Question: Is there a quick way to add a table to my ggplot2 graph? I would like this table to have the value of each line at the same breakpoints as specified in 'scale_x_continuous()', but with the percentage (%) symbol next to them. My end goal is to create something like the image below. However, I don't know how to add the table.

The following block of code just makes two lines in ggplot2 and should be adequate to provide me with an example:
'''
require(ggplot2)
df <- data.frame(a = seq(0, 90, 10), b = seq(10, 100, 10))
df.plot <- ggplot(data = df, aes(x = seq(1, 100, 10))) + geom_line(aes(y = a), colour = 'red') +
geom_line(aes(y = b), colour = 'blue') + scale_x_continuous(breaks = seq(0,100,10))
df.plot
'''
A similar question was asked <URL>, but the given answer is more of a workaround and wouldn't look good for a table with 2 rows. I am going to mess around with the clues provided by Brian Diggs, but I figured I would post this in case anyone has already done something like this. Any help would be greatly appreciated!
Thanks to @baptiste for helping me figure this out. I posted my own response below that finished what he started.
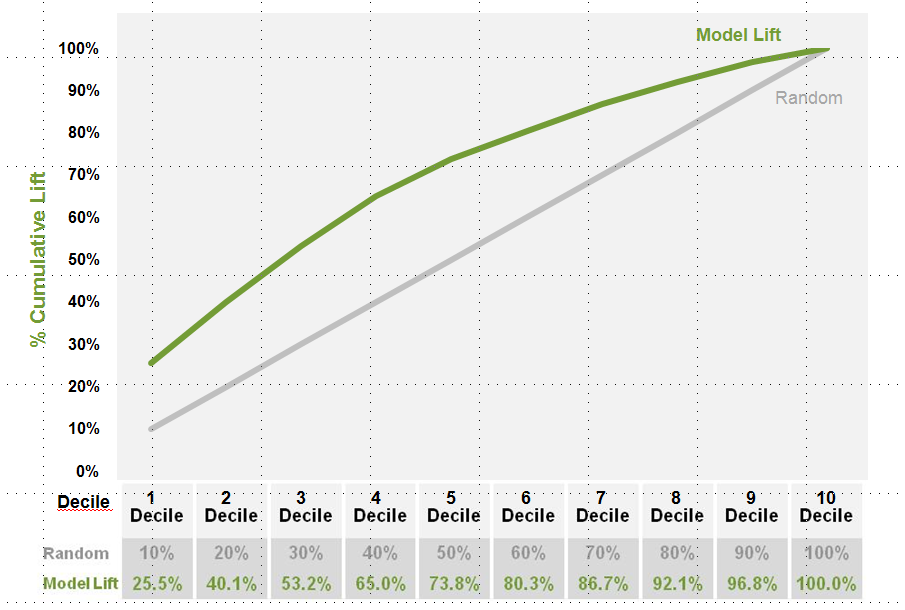
Answer: Here's a basic example of the strategy used by learnr:
'''
require(ggplot2)
df <- data.frame(a = seq(0, 90, 10), b = seq(10, 100, 10))
df.plot <- ggplot(data = df, aes(x = seq(1, 100, 10))) +
geom_line(aes(y = a), colour = 'red') +
geom_line(aes(y = b), colour = 'blue') +
scale_x_continuous(breaks = seq(0,100,10))
# make dummy labels for the table content
df$lab <- month.abb[ceiling((df$a+1)/10)]
df.table <- ggplot(df, aes(x = a, y = 0,
label = lab, colour = b)) +
geom_text(size = 3.5) +
theme_minimal() +
scale_y_continuous(breaks=NULL)+
theme(panel.grid.major = element_blank(), legend.position = "none",
panel.border = element_blank(), axis.text.x = element_blank(),
axis.ticks = element_blank(),
axis.title.x=element_blank(),
axis.title.y=element_blank())
gA <- ggplotGrob(df.plot)
gB <- ggplotGrob(df.table)[6,]
gB$heights <- unit(1,"line")
require(gridExtra)
gAB <- rbind(gA, gB)
grid.newpage()
grid.draw(gAB)
'''